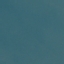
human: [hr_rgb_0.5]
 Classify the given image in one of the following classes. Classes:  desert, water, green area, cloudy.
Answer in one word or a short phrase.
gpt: water